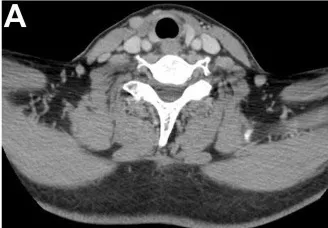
Pre-operative computed tomography findings. The neck enhanced computed tomography scans were observed. A general image of the neck.
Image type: radiology (ct)